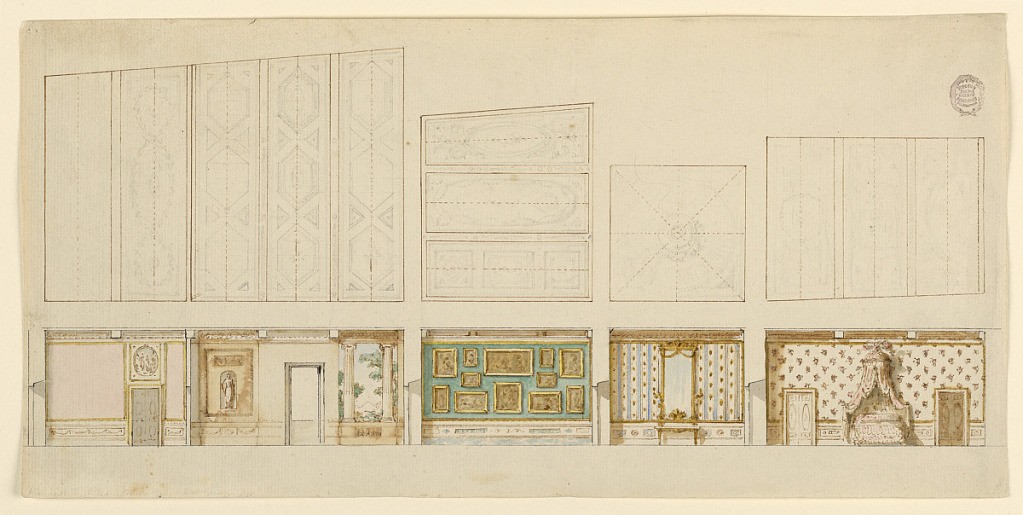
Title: Decoration of an Apartment
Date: ca. 1790
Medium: Pen and ink, brush and watercolor on paper
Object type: Drawing
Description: Wall elevations in a sequence of five connected rooms. Ceilings are shown to scale directly above.